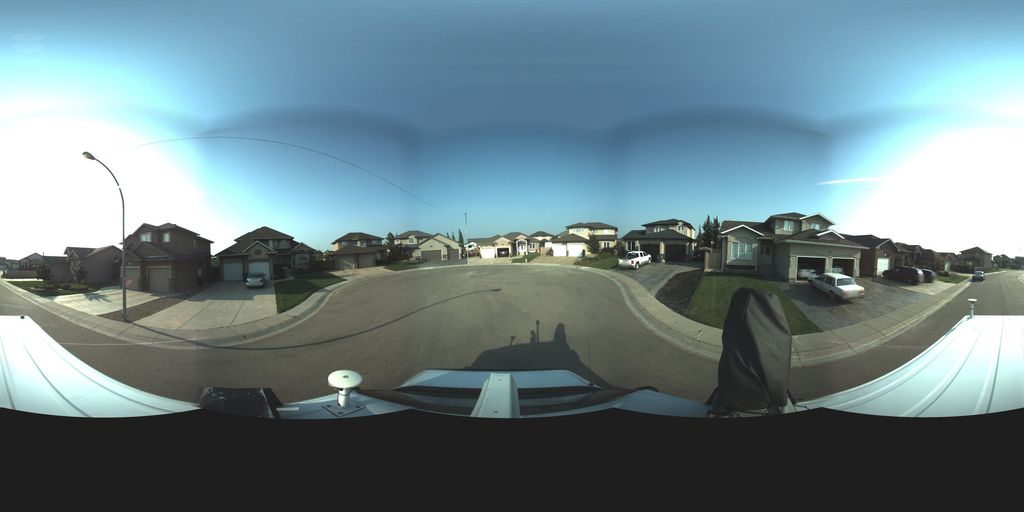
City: saskatoon